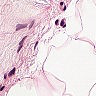
Metastatic tissue present: no